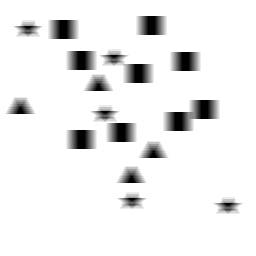
Squares: 9
Triangles: 4
Stars: 5
Total shapes: 18